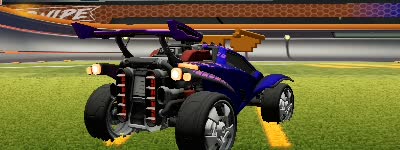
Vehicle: octane